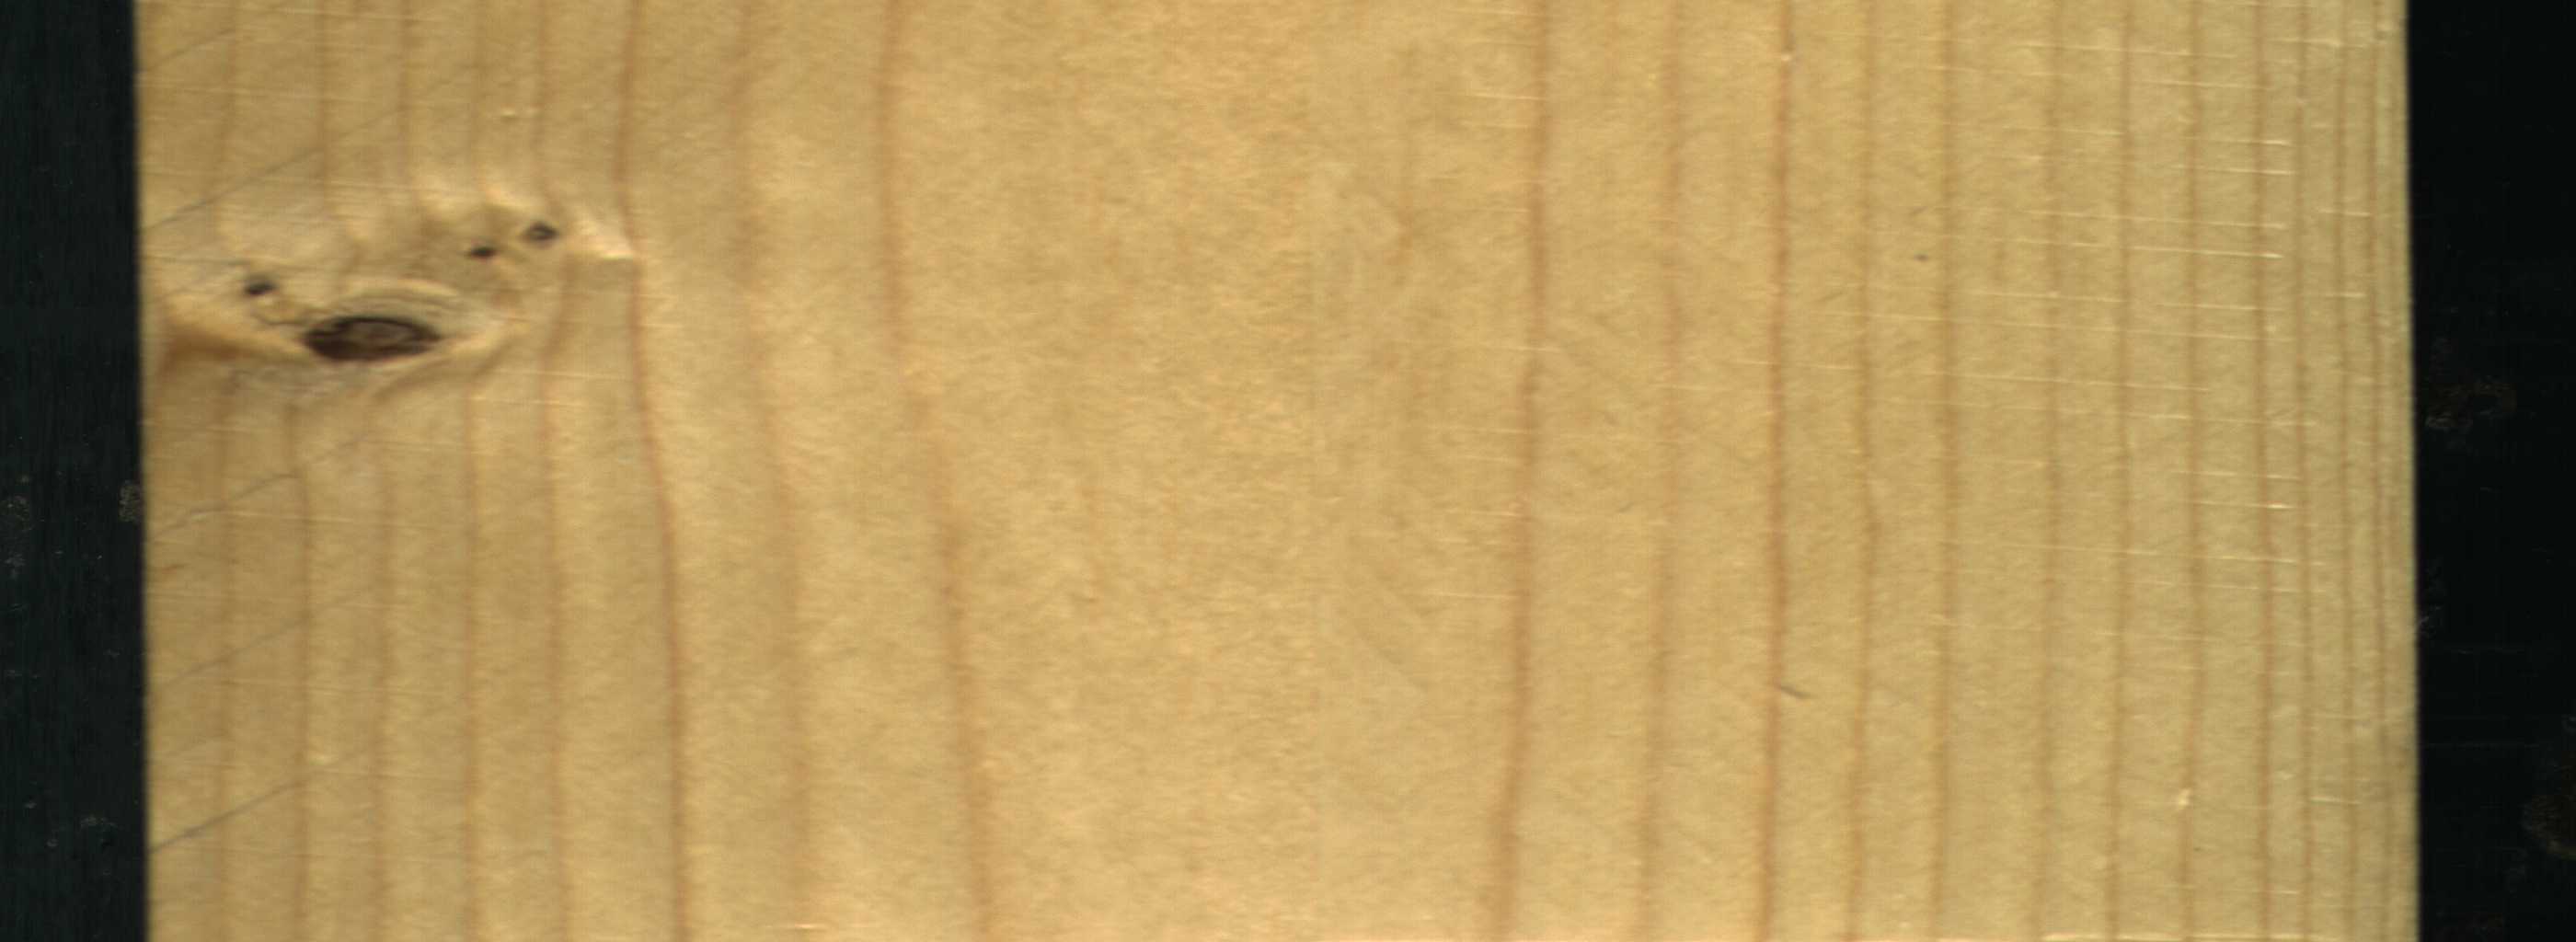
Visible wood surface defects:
Dead_Knot
Dead_Knot
Dead_Knot
Dead_Knot